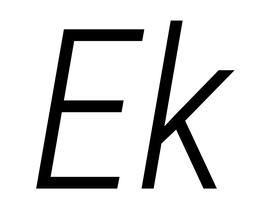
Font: Roboto-Italic_Condensed_Light_Italic